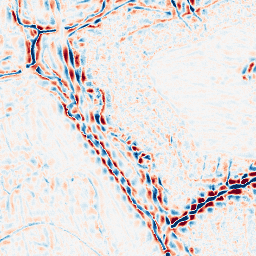
Category: wavelet
Decomposition family: wavelet_biorthogonal
Decomposition parameters: wavelet: bior5.5
level: 3
Upsampling method: sinc_hamming
Upsampling parameters: scale: 2
kernel_size: 16
Upsampling scale: 2